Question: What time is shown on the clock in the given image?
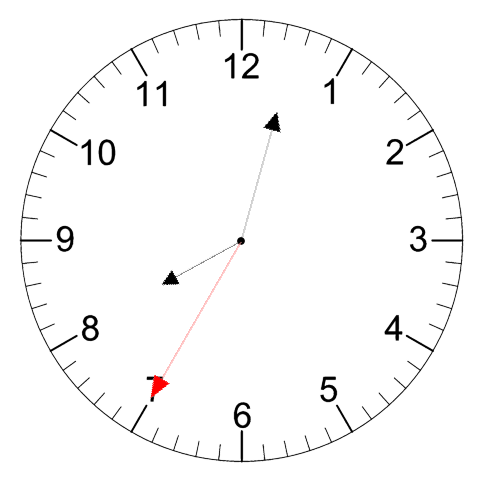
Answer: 08:02:35